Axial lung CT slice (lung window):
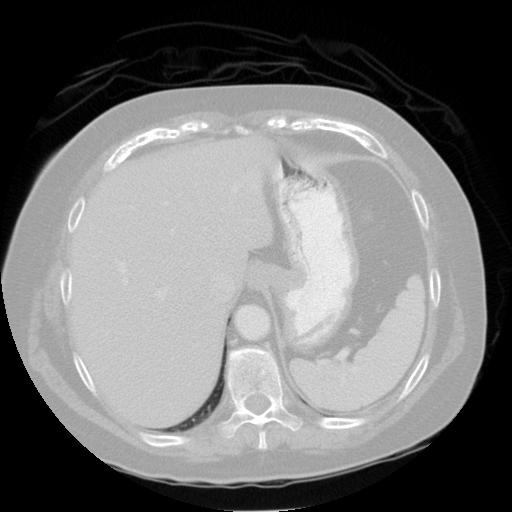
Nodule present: no